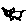
Label: cat